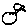
Label: bird